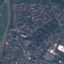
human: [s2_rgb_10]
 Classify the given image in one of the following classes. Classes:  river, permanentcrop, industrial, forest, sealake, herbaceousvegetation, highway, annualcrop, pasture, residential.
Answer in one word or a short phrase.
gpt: Residential